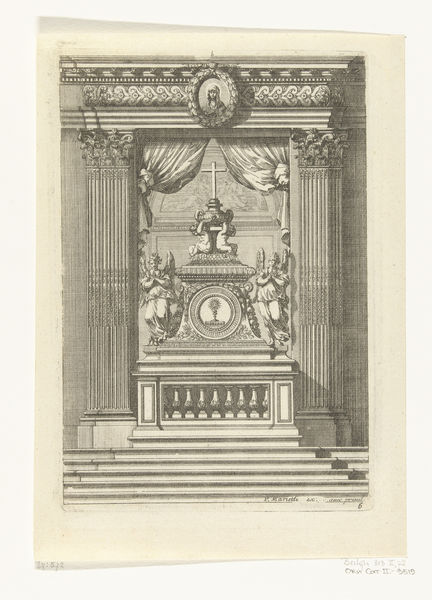
Titel: Tabernakel op altaar
Künstler: Jean Lepautre
Standort: Amsterdam
Institution: Rijksmuseum
Schlagwörter: architecture, balcony, church, column, columns, corinthian, curtain, curtains, religious, stairs, steps, white, women, black, figures, grey, portrait, woman, picture, print, angel, angels, classical, greek, roman, building, head, child, drapes, drawing, paper, black and white, frame, oval, etching, line, sketch, saint, cross, step, wings, clock, children, cherub, cherubs, madonna, laurel, wreath, rectangle, jesus, square, statues, english, circle, lines, god, book, candle, crucifix, pillar, neoclassical, maria, mary, altar, plate, page, fluted, balustrade, greece, babies, halo, capital, capitel, tomb, coffin, pillars, capitals, alter, panels, penicl, colums, go, coloumn, mother mary, prayers, tabernacle, ste[s, a;tar, flanking, archetraves